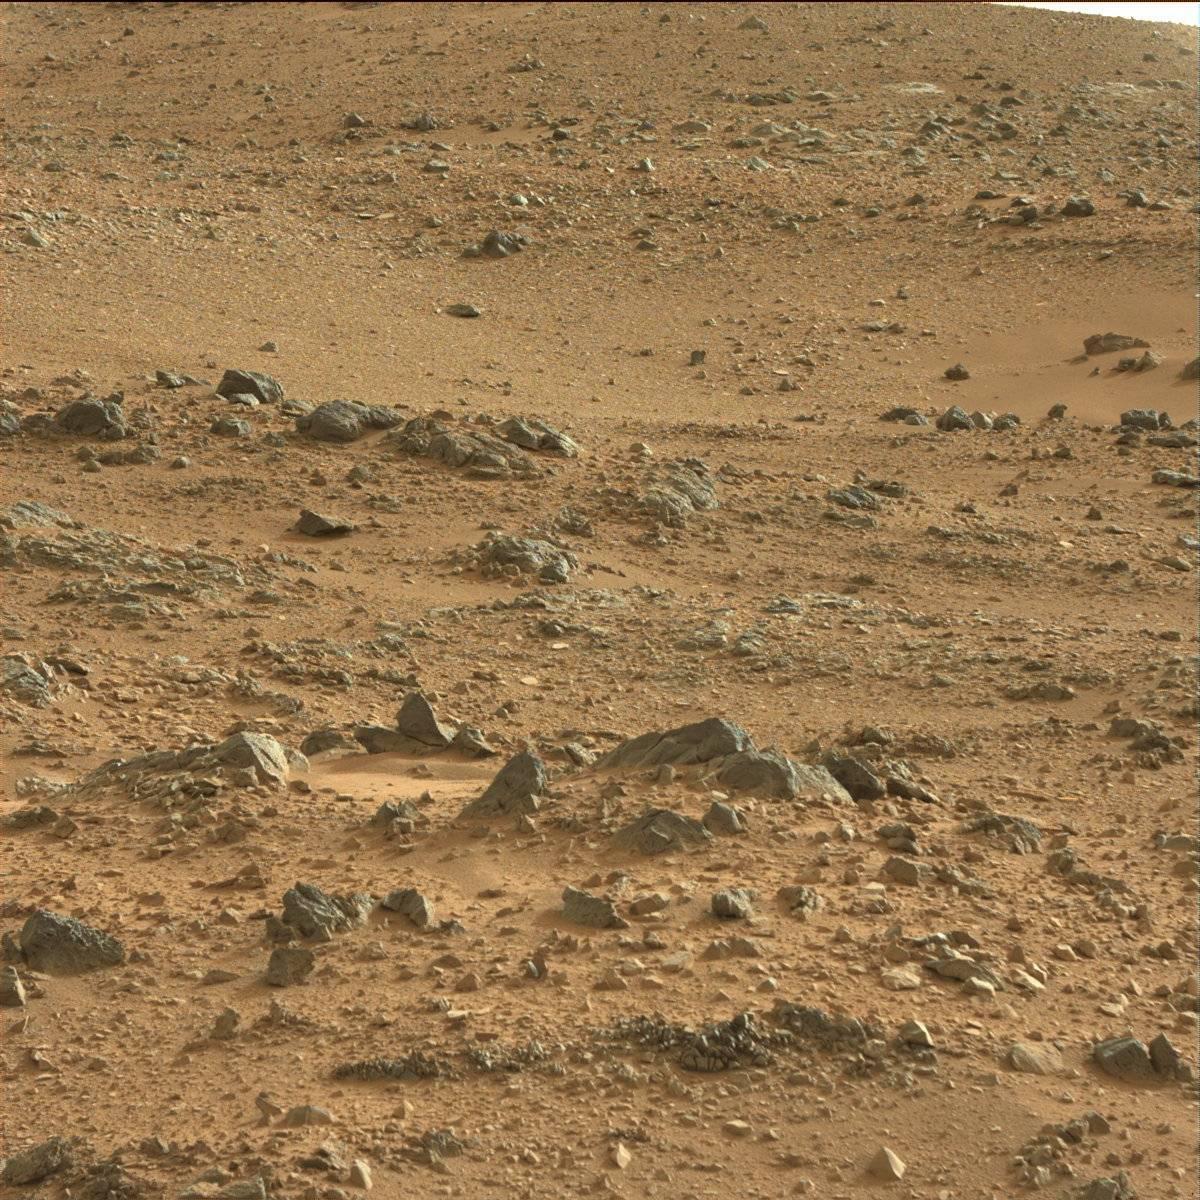
Terrain classes present: Bedrock, Sand / Soil, Sky